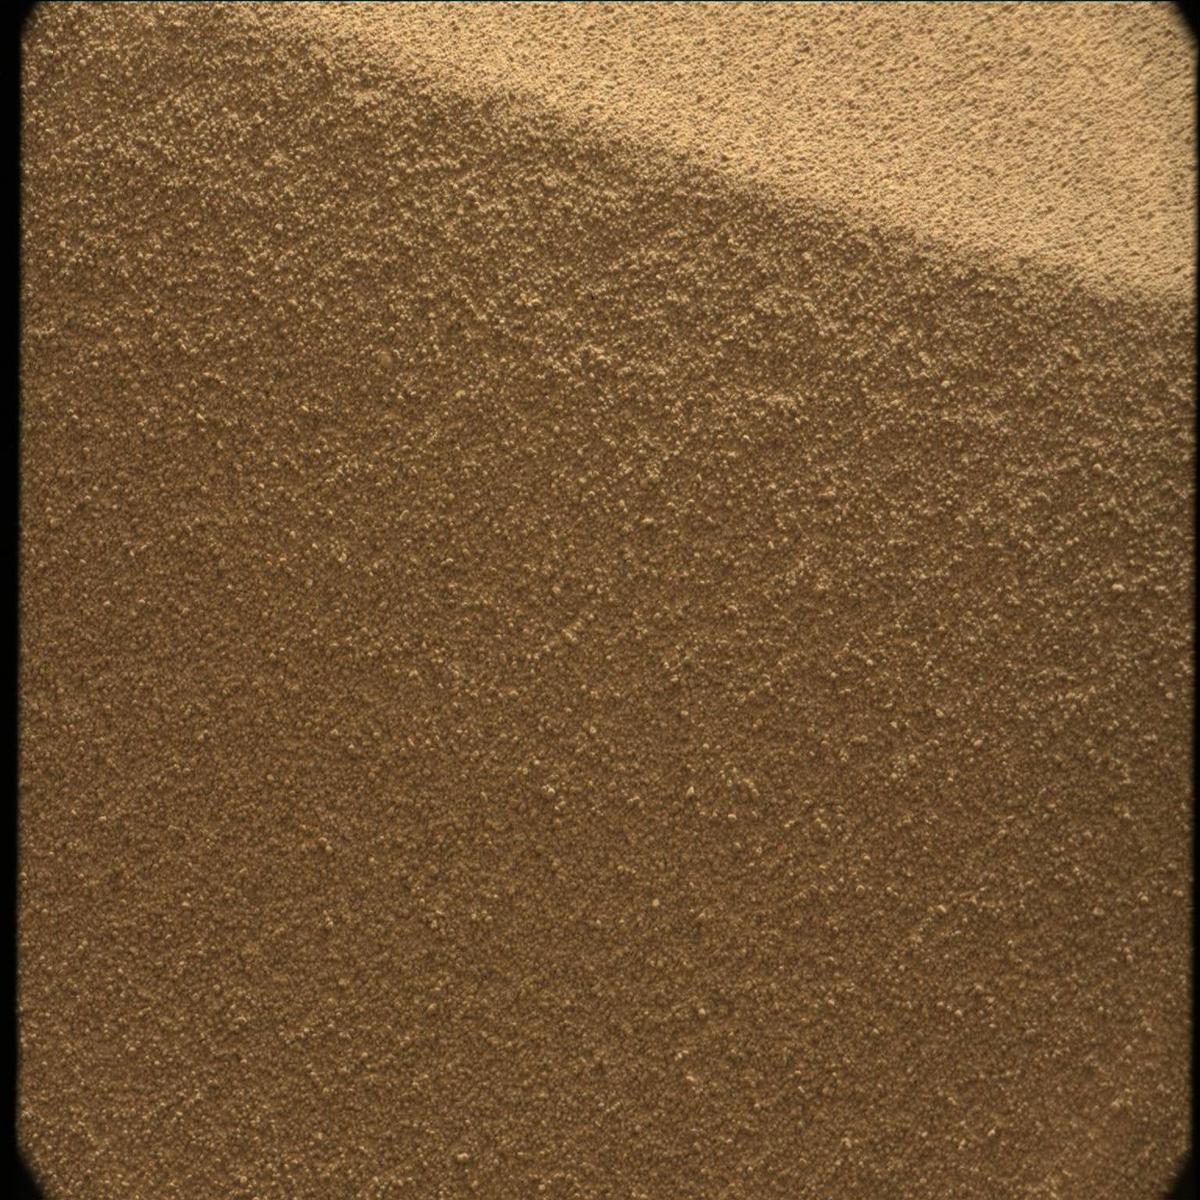
Terrain classes present: Sand / Soil